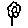
Label: flower